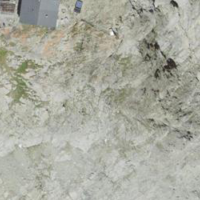
EUNIS habitat code: 48
Species observed at this site:
Saxifraga bryoides